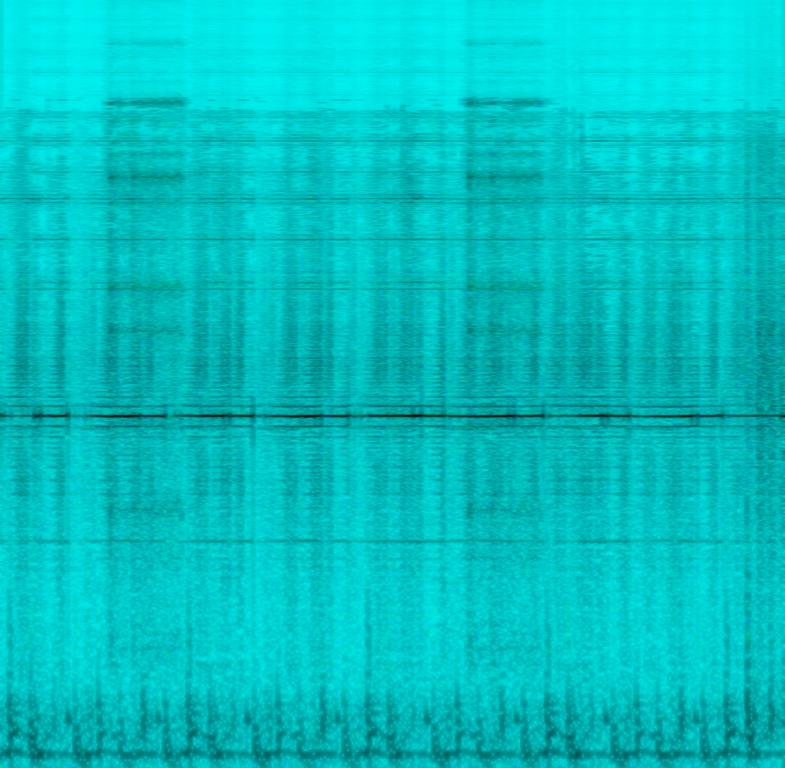
A trashy, lo-fi sounding experimental techno track with a steady tempo and shrill, metallic sounds. The mood is cold and distant. Everything sounds a little broken.